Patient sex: M
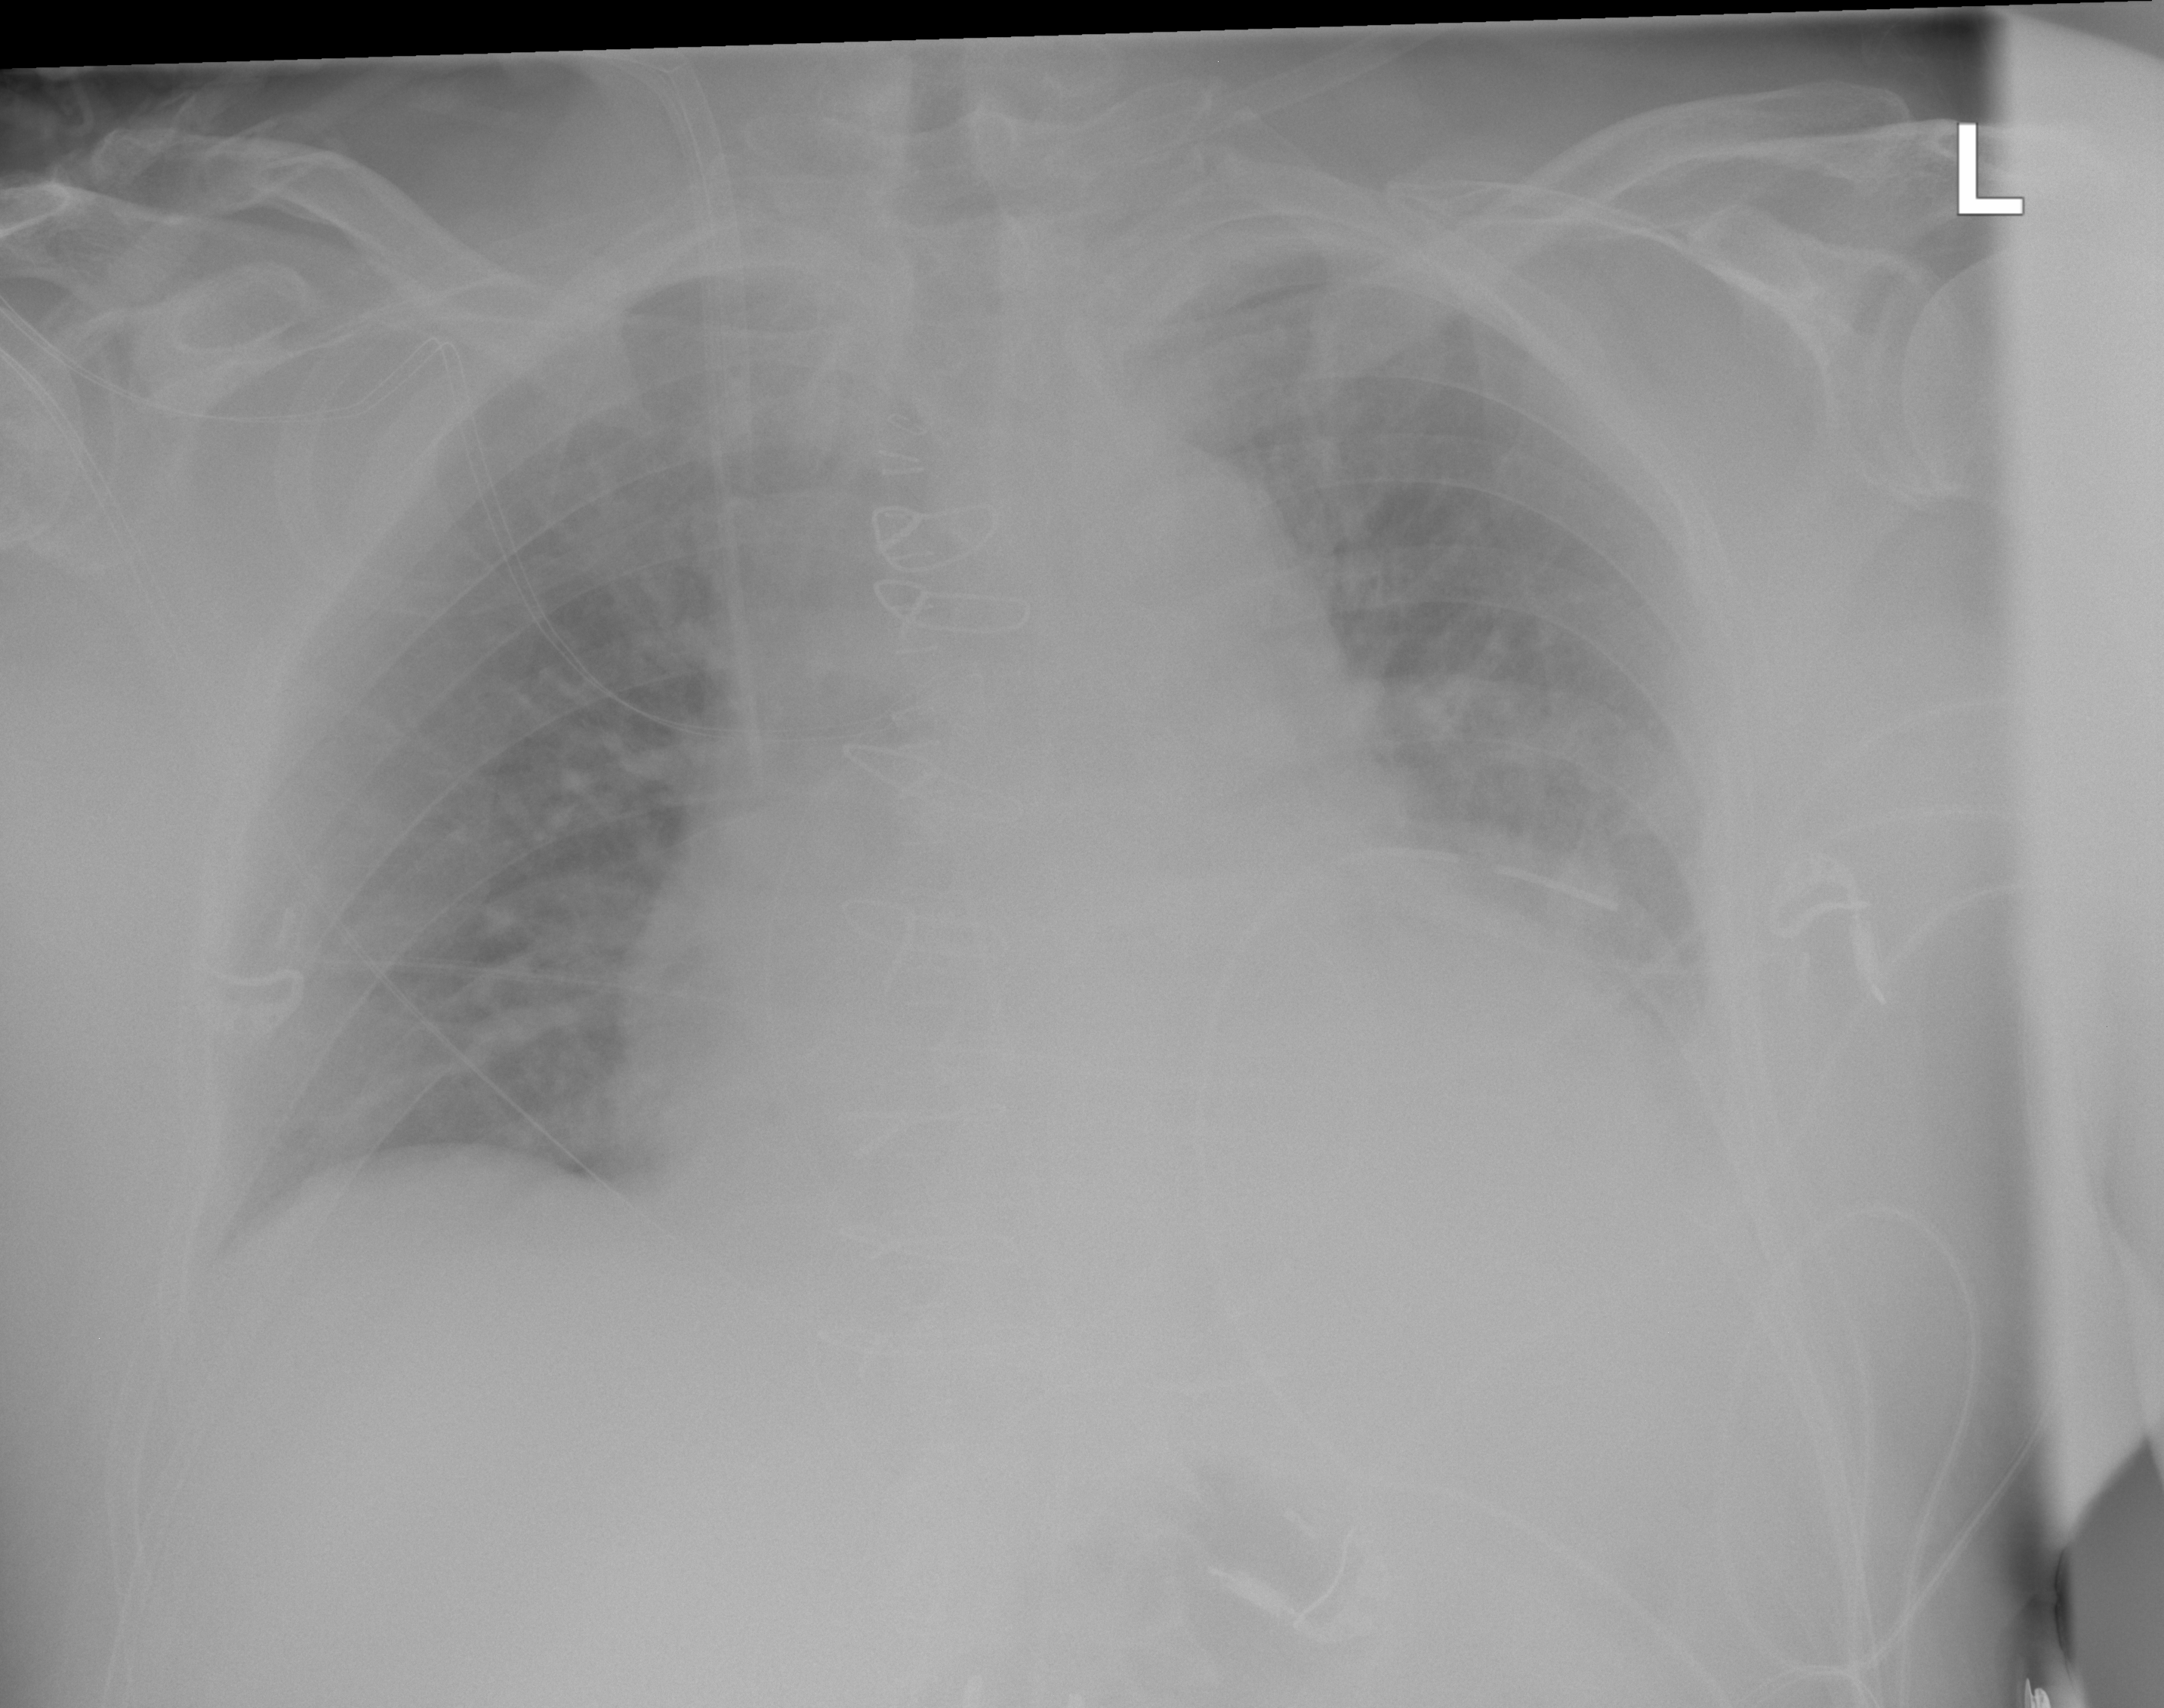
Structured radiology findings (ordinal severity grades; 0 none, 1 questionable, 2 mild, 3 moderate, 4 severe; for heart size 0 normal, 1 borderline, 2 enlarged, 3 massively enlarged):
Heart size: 2
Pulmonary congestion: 2
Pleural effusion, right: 0
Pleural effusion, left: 2
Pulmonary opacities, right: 0
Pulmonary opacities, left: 0
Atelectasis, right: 2
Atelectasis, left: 2